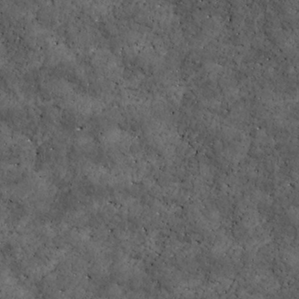
Label: non_frost